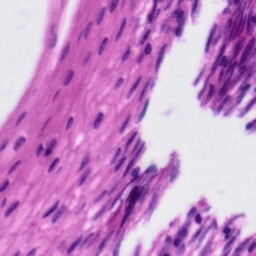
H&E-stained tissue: Tonsil